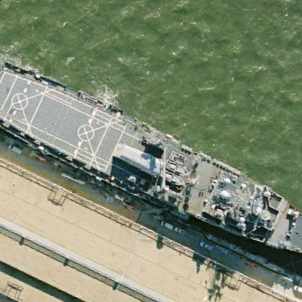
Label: Whitby_Island-class_dock_landing_ship